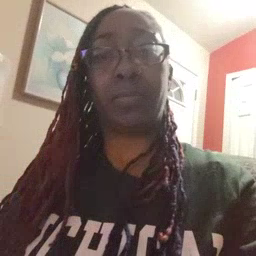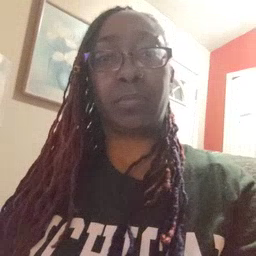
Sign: cry